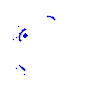
Particle: pion